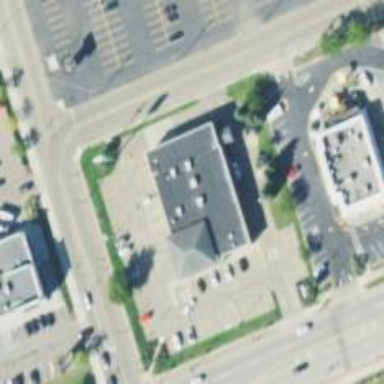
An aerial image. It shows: Pharmacy providing healthcare services.